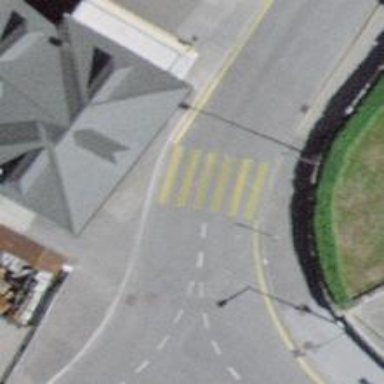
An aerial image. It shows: Sidewalk along the footway.